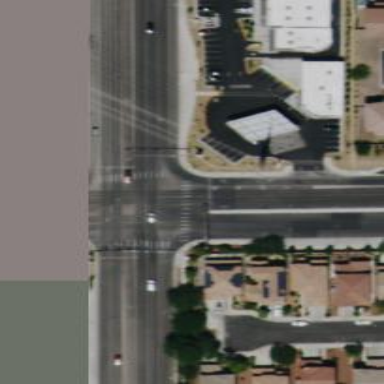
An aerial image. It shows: Solid stop line on the road marking.